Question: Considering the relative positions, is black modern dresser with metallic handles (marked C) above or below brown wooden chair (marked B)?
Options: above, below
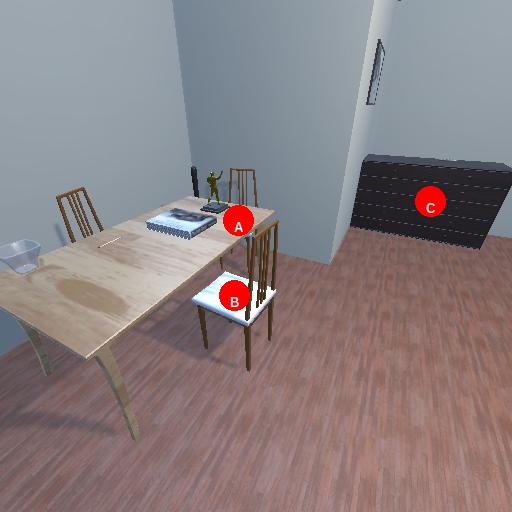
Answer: above